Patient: sex F, age 49
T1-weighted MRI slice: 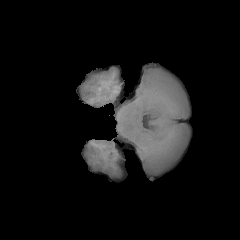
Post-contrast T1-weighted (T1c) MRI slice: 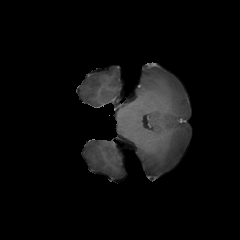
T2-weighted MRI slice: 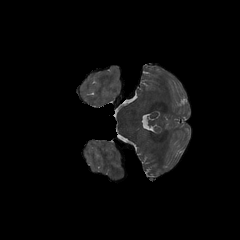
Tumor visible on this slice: no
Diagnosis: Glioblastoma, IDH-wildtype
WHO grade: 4